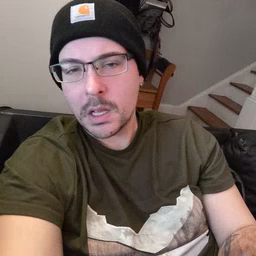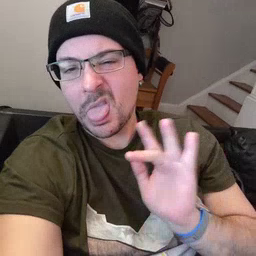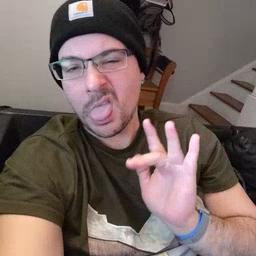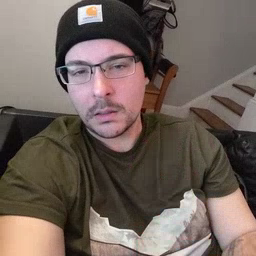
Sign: yucky